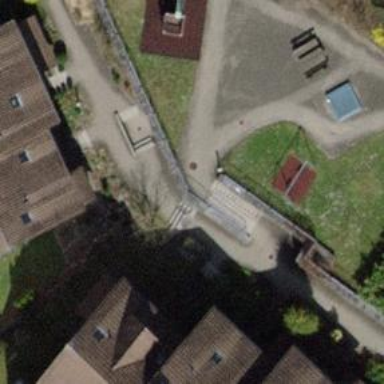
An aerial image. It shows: Concrete steps with ramp.